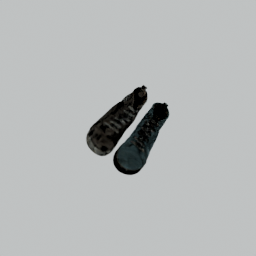
Label: people